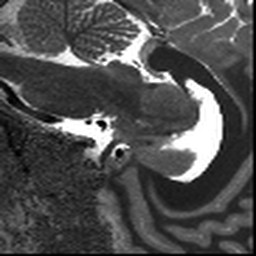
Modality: T1map
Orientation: sagittal
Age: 23
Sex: male